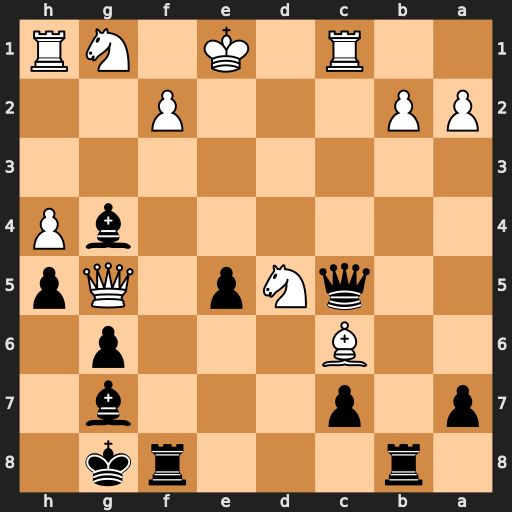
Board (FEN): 1r3rk1/p1p3b1/2B3p1/2qNp1Qp/6bP/8/PP3P2/2R1K1NR
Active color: b
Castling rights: K
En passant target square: -
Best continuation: Qxf2#